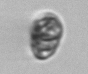
Label: Dinophyceae